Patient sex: F
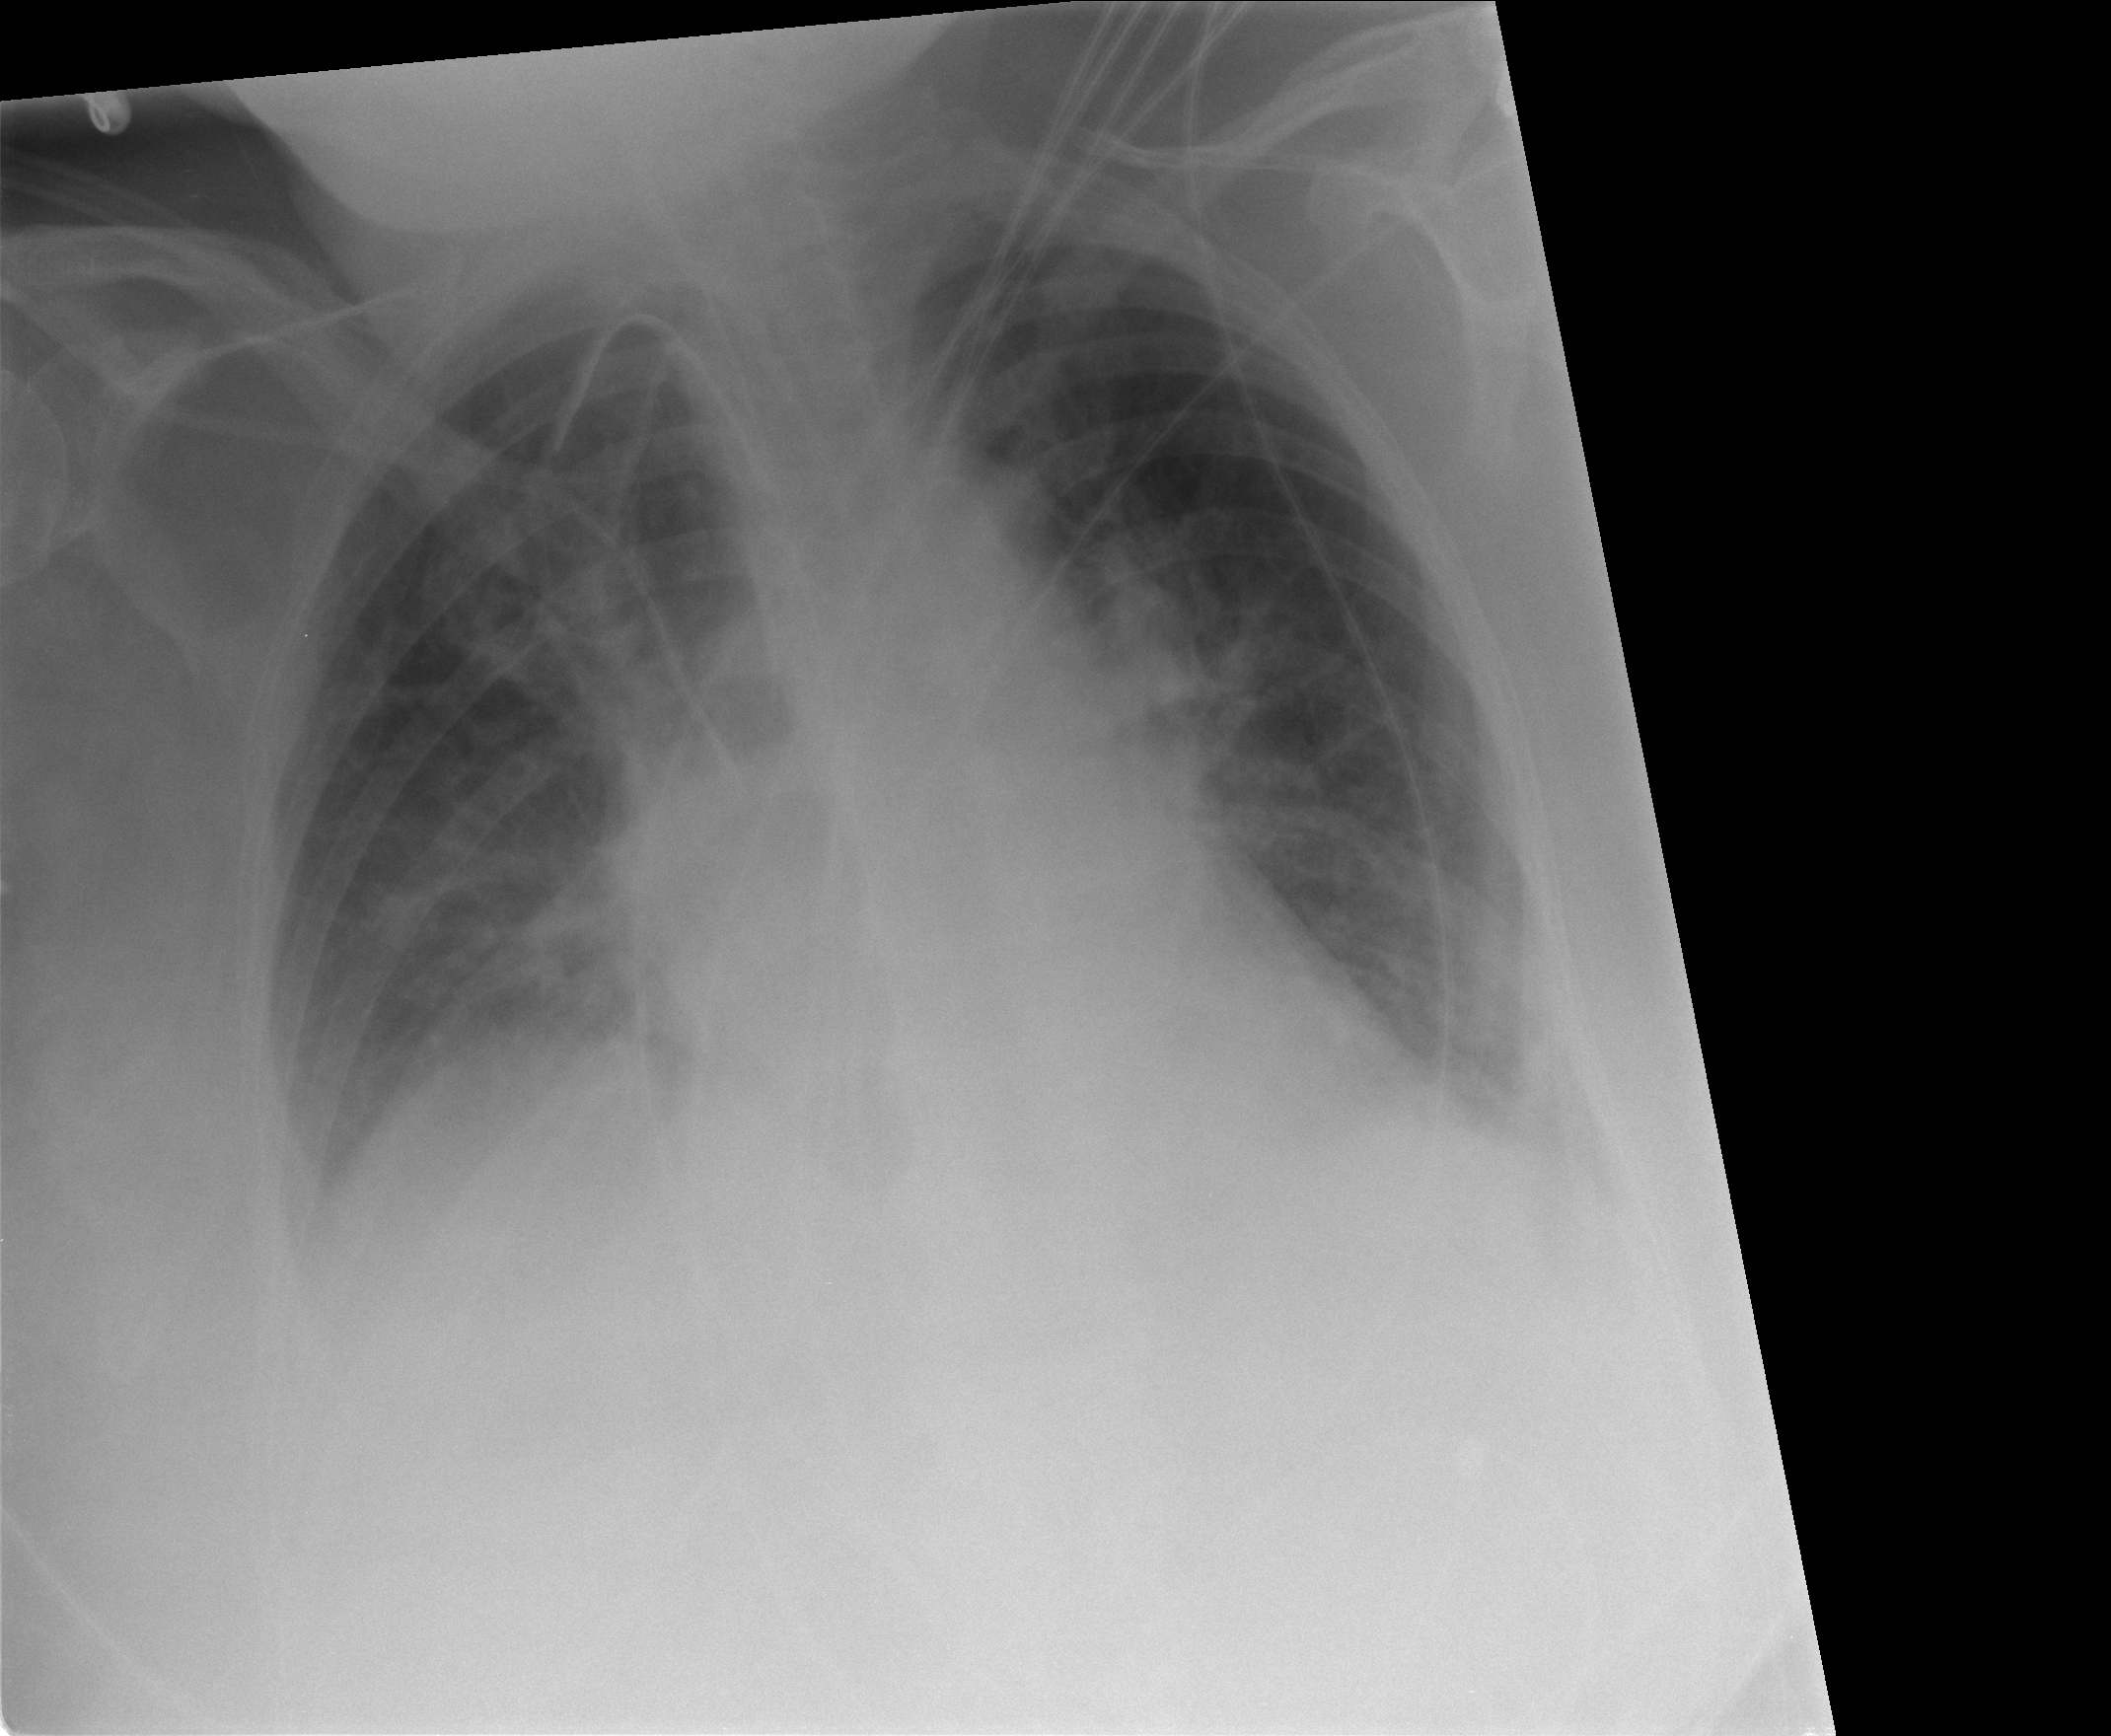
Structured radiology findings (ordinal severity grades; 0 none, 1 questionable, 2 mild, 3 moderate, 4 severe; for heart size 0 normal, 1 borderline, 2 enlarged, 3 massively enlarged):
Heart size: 1
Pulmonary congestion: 2
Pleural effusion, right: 2
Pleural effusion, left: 2
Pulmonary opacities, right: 0
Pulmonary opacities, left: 0
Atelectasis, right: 2
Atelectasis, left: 2